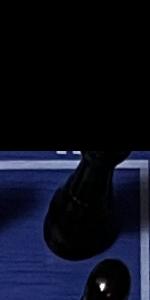
Label: Rook_Black